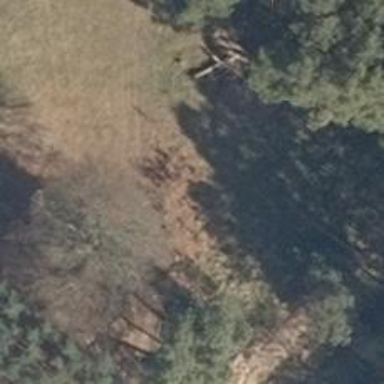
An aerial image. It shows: Shelter that serves as hunting stand.